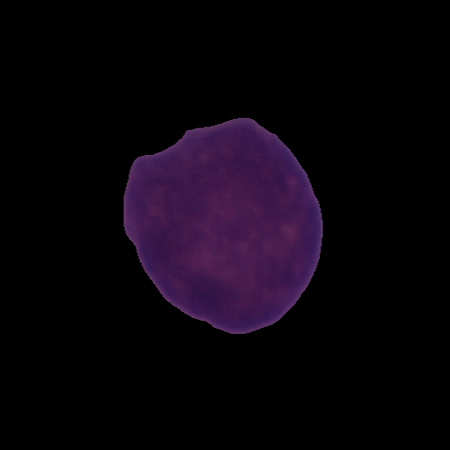
Label: cancer